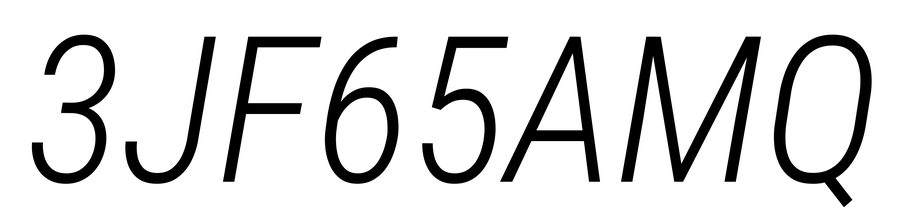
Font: Roboto-Italic_Condensed_Light_Italic